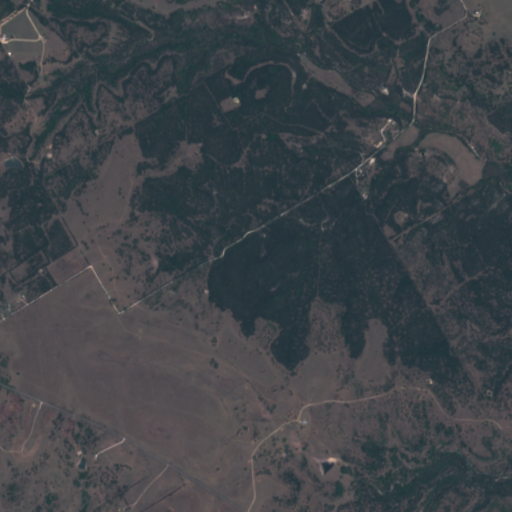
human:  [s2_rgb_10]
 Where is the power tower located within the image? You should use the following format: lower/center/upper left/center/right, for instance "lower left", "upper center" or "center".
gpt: The power tower is located in the lower left of the image.
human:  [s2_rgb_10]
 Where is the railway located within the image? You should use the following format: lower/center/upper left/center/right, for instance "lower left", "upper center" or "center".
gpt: The railway is located in the upper right of the image.
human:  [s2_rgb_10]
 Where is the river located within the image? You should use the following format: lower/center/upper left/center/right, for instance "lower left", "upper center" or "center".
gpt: The river is located in the lower left of the image.
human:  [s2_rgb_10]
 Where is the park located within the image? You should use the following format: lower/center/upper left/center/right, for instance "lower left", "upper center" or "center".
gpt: There is no park in the image.